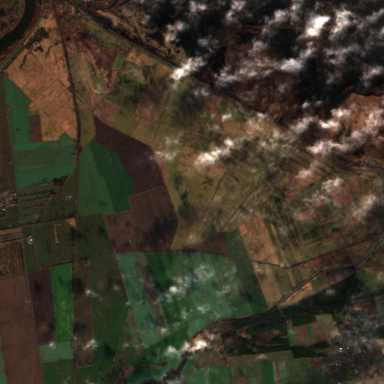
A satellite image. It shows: View of farmland.